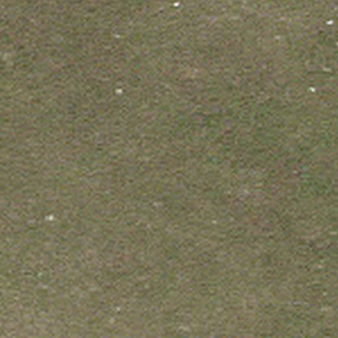
Label: other